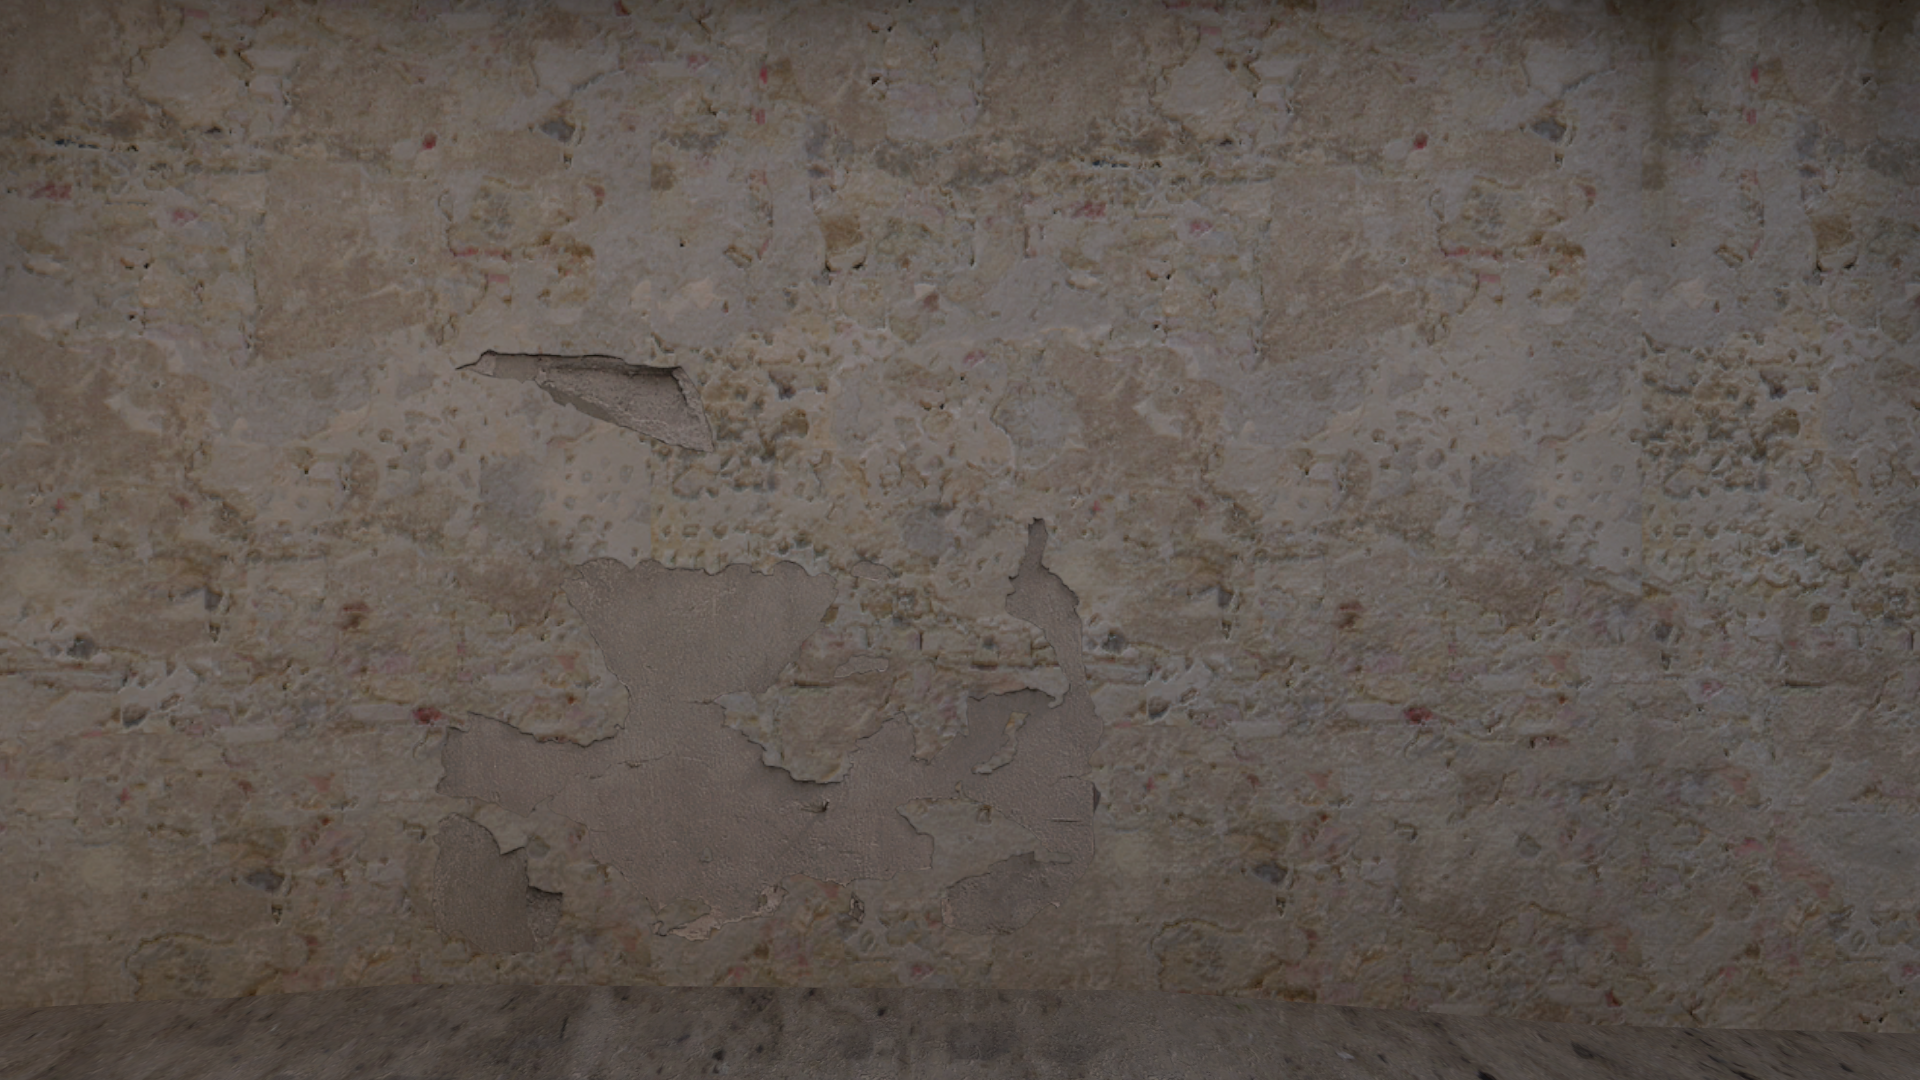
Map: de_mirage